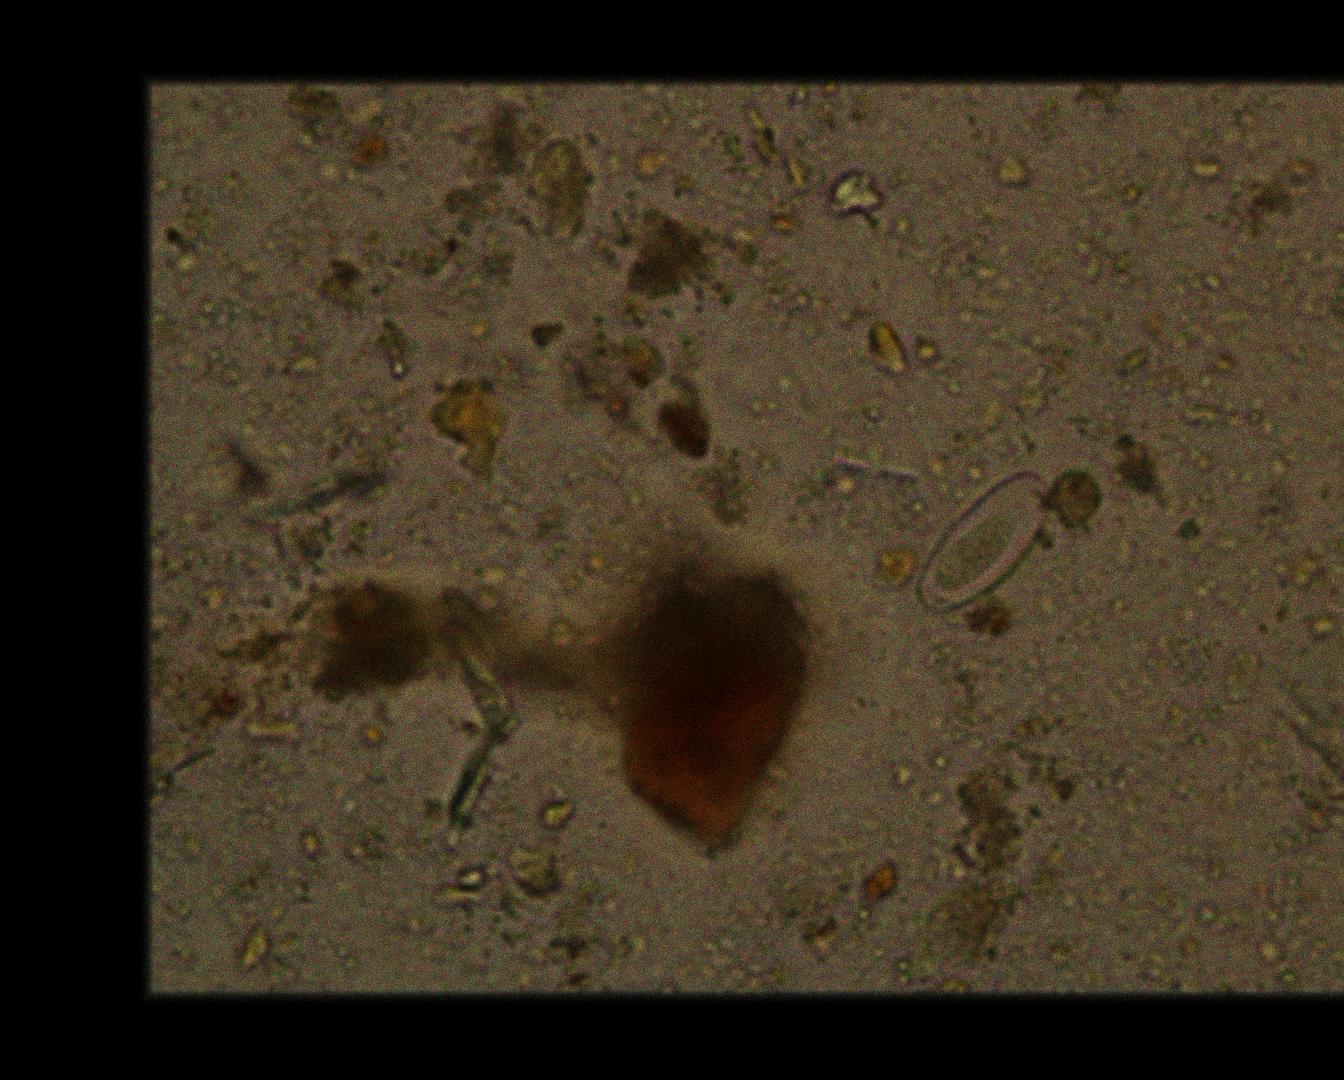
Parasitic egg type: Enterobius vermicularis